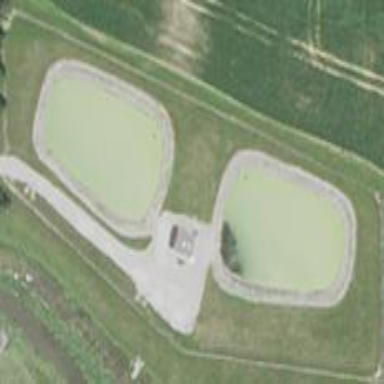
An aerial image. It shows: Water works facility.